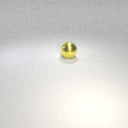
large yellow metal sphere